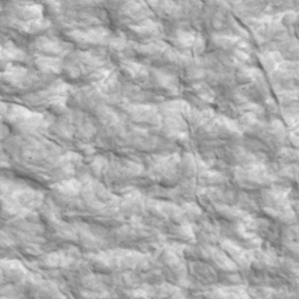
Label: non_frost